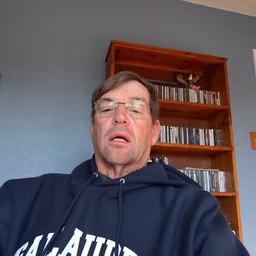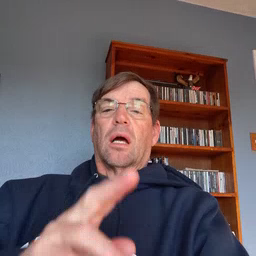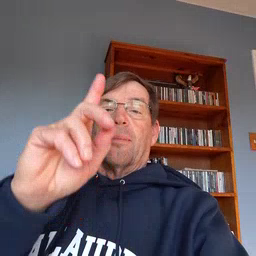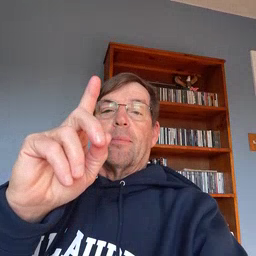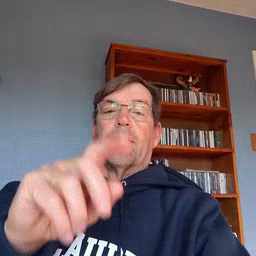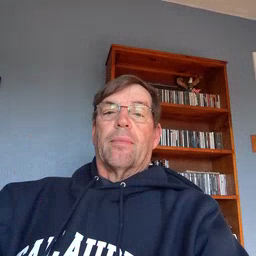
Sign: up